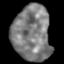
Tissue: lung
Cell type: T cells
Senescence score: 0.1841
Nuclear area (px): 2061
Mean DAPI intensity: 125.022